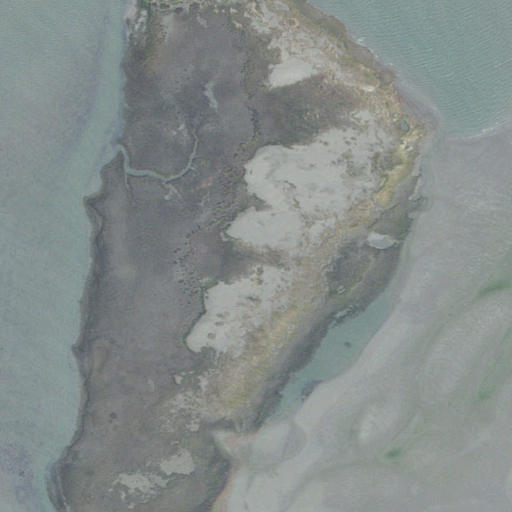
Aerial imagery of island in Virginia named Parchaby Tump containing open water and herbaceous wetlands